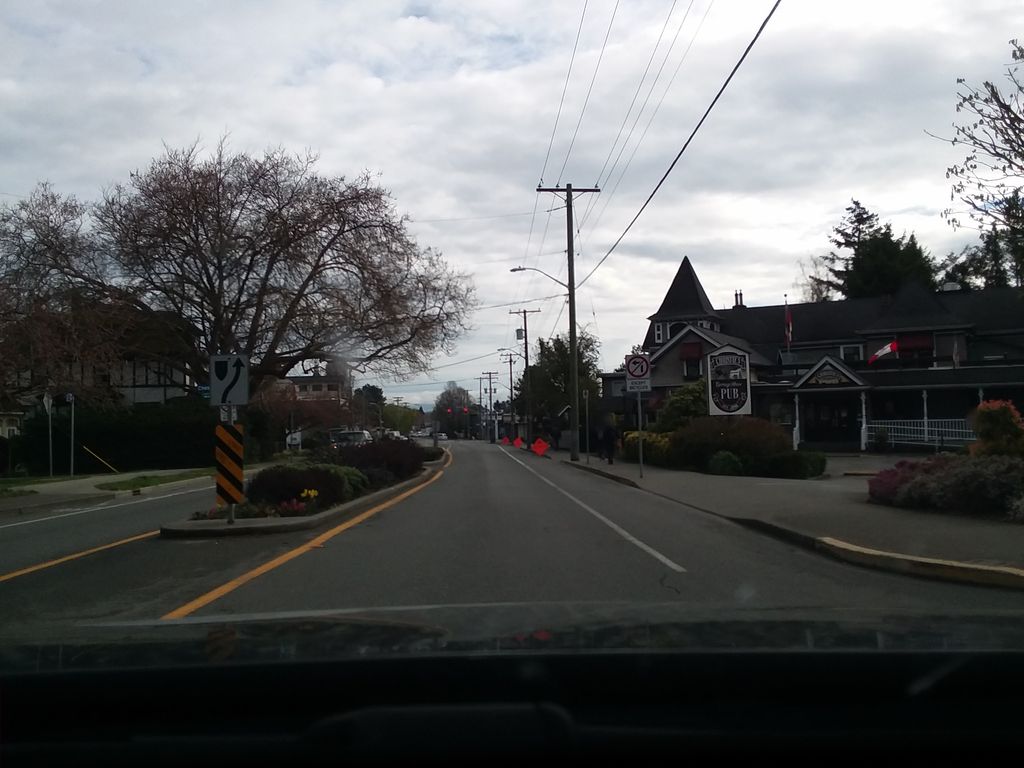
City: victoria